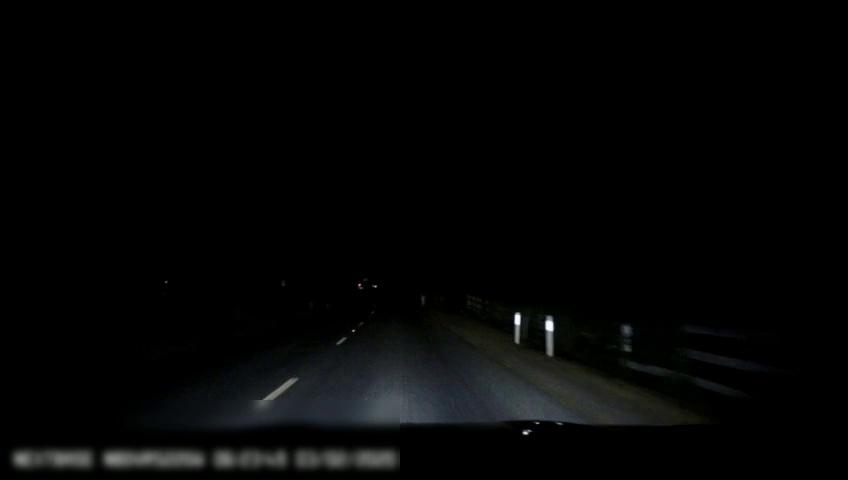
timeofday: Night
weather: Other
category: Drivable Space
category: Lanes | Alternate Lane